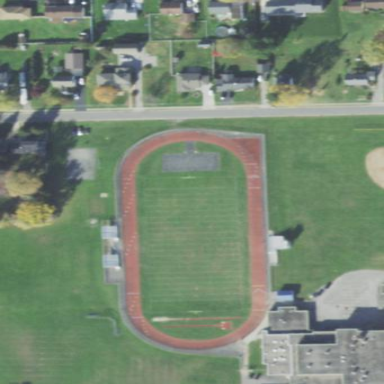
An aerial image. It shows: American football pitch for leisure and sport activities.